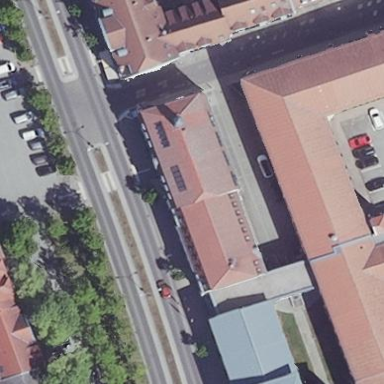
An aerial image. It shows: Public building.